Interaction volume radius: 5 \u00c5
Interaction volume height: 30 \u00c5
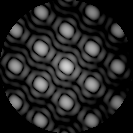
Disorder parameter: 0.01862